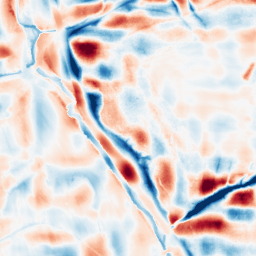
Category: wavelet
Decomposition family: wavelet_dwt
Decomposition parameters: wavelet: db4
level: 5
Upsampling method: edge_directed
Upsampling parameters: scale: 2
Upsampling scale: 2